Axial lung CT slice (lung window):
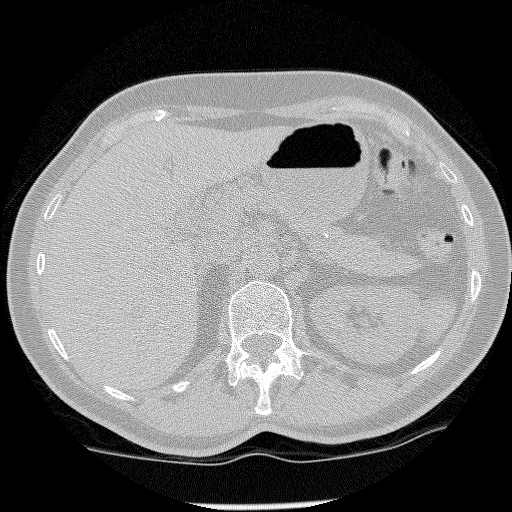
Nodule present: no